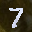
Label: 7